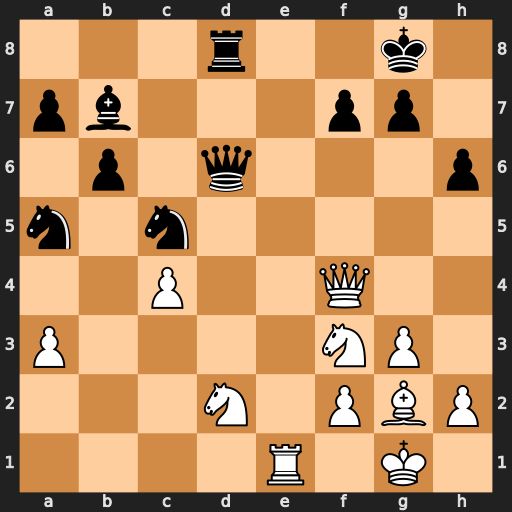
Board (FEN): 3r2k1/pb3pp1/1p1q3p/n1n5/2P2Q2/P4NP1/3N1PBP/4R1K1
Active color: w
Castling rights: -
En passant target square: -
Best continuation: Re8+ Rxe8 Qxd6